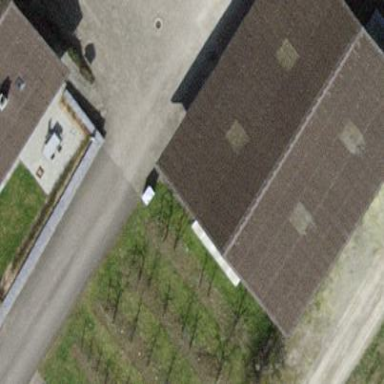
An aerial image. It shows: Gabled roof on farm auxiliary building.